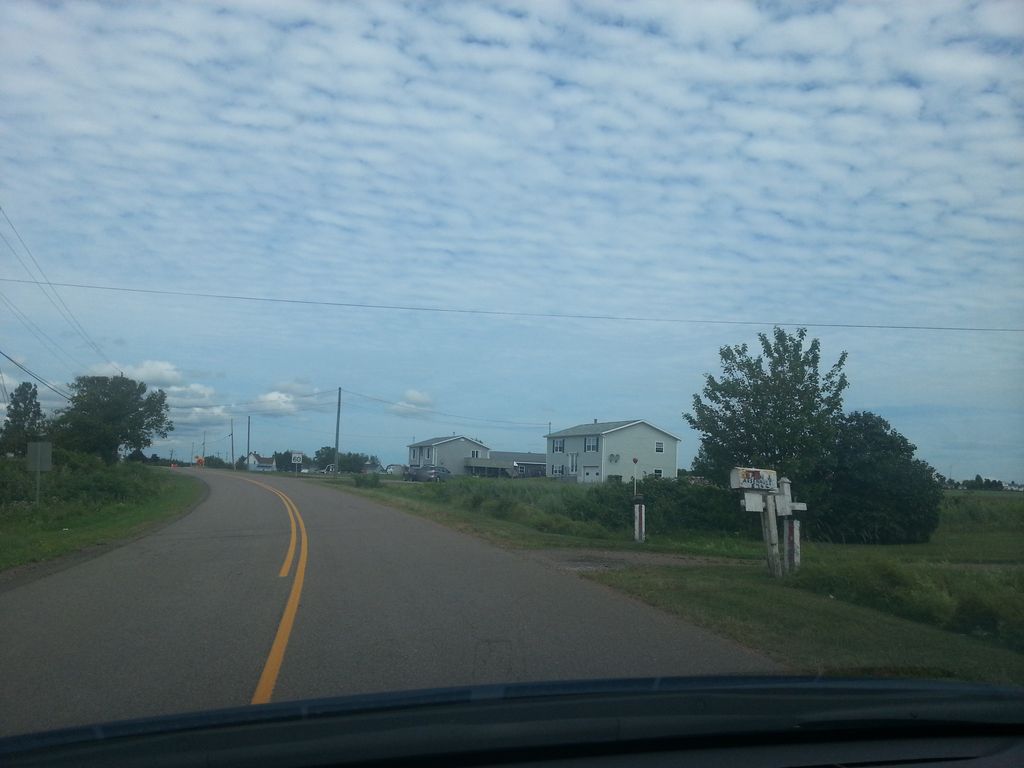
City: charlottetown